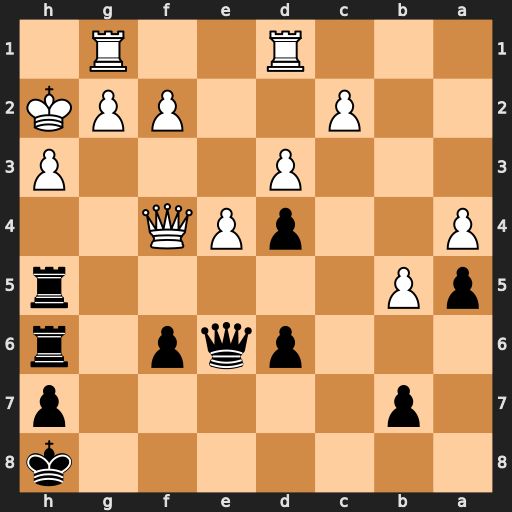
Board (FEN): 7k/1p5p/3pqp1r/pP5r/P2pPQ2/3P3P/2P2PPK/3R2R1
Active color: b
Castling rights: -
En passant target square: -
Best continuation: Rxh3+ gxh3 Qxh3#